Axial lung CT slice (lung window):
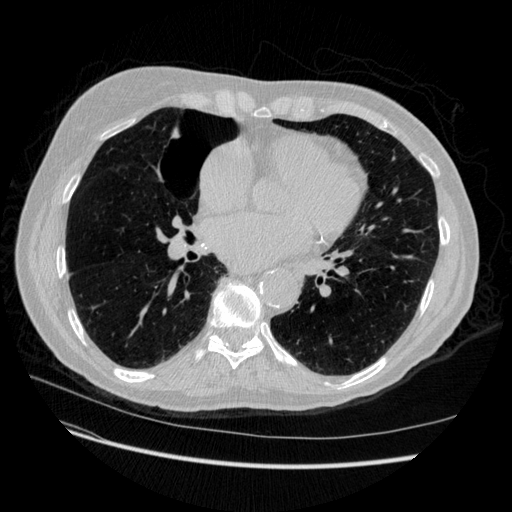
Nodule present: no